Question: I want to show the data like funnel stack as illustrated below.

I was able to create the taper using borders, for example:
'''
<div class="taper"></div>
'''
and using the following CSS:
'''
.taper {
width: 200px;
height: 0px;
border-color: lightgray transparent;
border-style: solid;
border-width: 50px 25px 0 25px;
}
'''
Of course, the idea would be to wrap this 'div.taper' in a container, add other elements and position them as needed, a bit of work but doable.
However, I don't necessarily know how many lines (levels, 7 in this example) will be needed and I don't really want to do a lot of math to determine the width of each taper and so on.
If there a more bullet-proof way of doing this?
I don't want a JavaScript/jQuery based solution (trying to keep this lightweight) and would prefer to avoid background images (I may want to skin/customize the colors later and don't want to bother with image files).
Fiddle reference: <URL>
Browser support: modern browsers are fine, legacy support, as long as it degrades nicely.
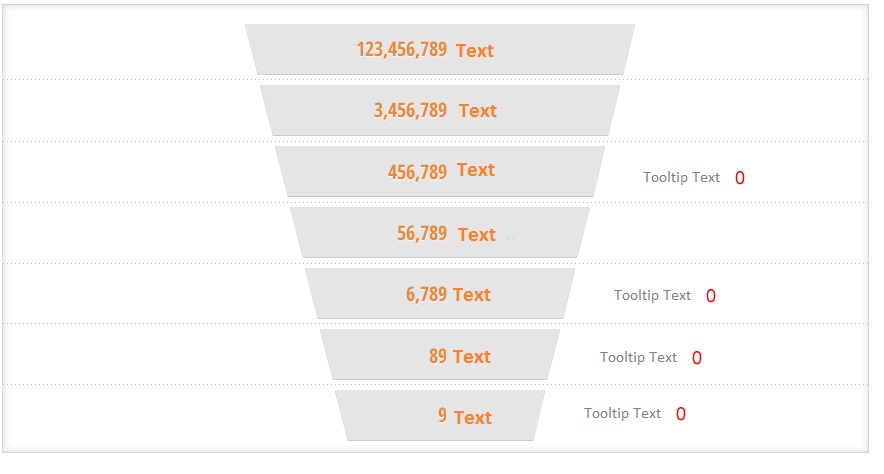
Answer: > : see the example at <URL>
---
A way to create a funnel stack is with pseudoelements: with this basic markup
'''
<ul>
<li>1,234,567,890 <span>Tooltip: 0</span></li>
<li>234,567,890 <span>Tooltip: 0</span></li>
<li>23,456,789</li>
<li>2,345,678 <span>Tooltip: 0</span></li>
<li>234,567</li>
<li>23,567 <span>Tooltip: 0</span></li>
<li>4,567<span>Tooltip: 0</span></li>
<li>789</li>
<li>23 <span>Tooltip: 0</span></li>
<li>4 <span>Tooltip: 0</span></li>
</ul>
'''
we could create the funnel using borders, so we can draw a kind of trapezoid as a background in this way:
'''
ul {
position: relative;
overflow: hidden;
font: 14px Arial;
margin: 0; padding: 0;
list-style: none;
text-align: center;
}
ul:before {
content: "";
position: absolute;
z-index: -1;
left: 50%;
margin-left: -120px;
width: 0;
border-top: 800px solid #ccc;
border-left: 120px solid #fff;
border-right: 120px solid #fff;
}
'''
The '<ul>' is 100% wide, so we could give it a 'text-align: center' and all the amounts are properly centered
Then the space between elements could be obtained as well with pseudoelements again:
'''
li:after,li:before {
content: "";
display: block;
height: 0.4em;
background: #fff;
width: 100%;
}
li:before { border-top: 1px dotted #ccc }
li:first-child:before { border: 0; }
'''
while the tooltip text could be positioned (the '<li>' needs to have 'position: relative' defined), trying to properly adjust both 'left' and 'margin-left' properties (especially for lower screen resolution, but you may use mediaqueries for this purpose), e.g.
'''
li span {
position: absolute;
left: 60%;
white-space: nowrap;
margin-left: 100px;
}
li:nth-child(2) span { left: 59%; }
li:nth-child(3) span { left: 58% }
li:nth-child(4) span { left: 57% }
li:nth-child(5) span { left: 56% }
li:nth-child(6) span { left: 55% }
li:nth-child(7) span { left: 54% }
li:nth-child(8) span { left: 53% }
li:nth-child(9) span { left: 52% }
li:nth-child(10) span { left: 51% }
'''
basically this example may work even on 'IE8' if you change each ':nth-child' with the adjacency selector (e.g. 'li + li + li + ... + span' )
Hope it could be helpful.